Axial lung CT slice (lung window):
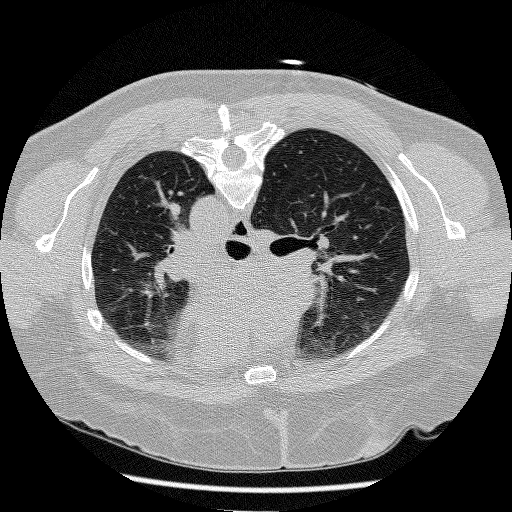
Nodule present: no